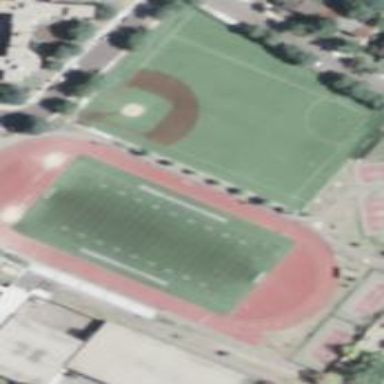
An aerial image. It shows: Pitch used for both American football and soccer.